Один конец жёсткого невесомого стержня шарнирно закреплён, к другому концу на перекинутой через невесомый блок нити подвешен груз массой $m$. Ещё два груза массами $20m$ и $12m$ подвешены на нитях к стержню в точках, делящих его на три равные части (см. рис.).  Все нити невесомы и нерастяжимы. Стержень удерживают неподвижно в горизонтальном положении, а затем отпускают.
Найдите ускорения грузов сразу после отпускания стержня.
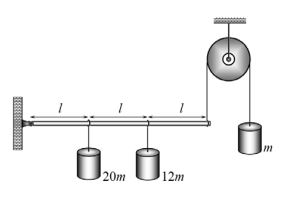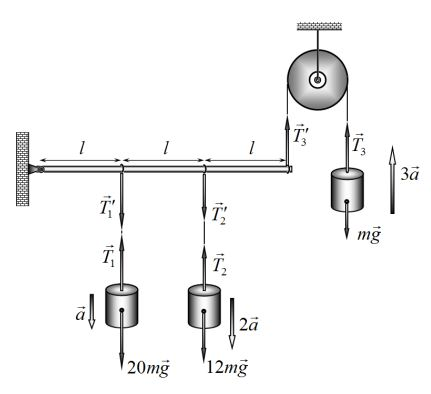
Решение: Однако, найденное значение ускорения второго груза $a=\frac{82}{77}g$ получается больше ускорения свободного падения. Это означает, что нить второго груза не будет натянутой, а его ускорение равно $g$. Также можно показать, что формально из системы уравнений $(1)$ следует, что $T_2 < 0$, чего для нити быть не может. Следовательно, нить, к которой подвешен второй груз, на стержень не действует. Поэтому система уравнений $(1)$ неверно описывает рассматриваемое устройство. Для расчета ускорений стержня и остальных грузов второй груз следует исключить. Правильные значения ускорений первого и третьего грузов находятся из следующей системы уравнений$$\begin{equation*} \begin{cases} 20ma=20mg-T_1\\ m\cdot 3a=T_3-mg \quad . \\ T_1l=T_3\cdot 3l \tag{3} \end{cases}\end{equation*}$$Окончательно получаем$$a=\frac{17}{29}g.$$ $$\\ a_1=\frac{17}{29}g, \quad a_2=g, \quad a_3=\frac{51}{29}g. \tag{4}$$
Ответ: $$\\ a_1=\frac{17}{29}g, \quad a_2=g, \quad a_3=\frac{51}{29}g.$$
Темы:
T, Жаутыковские